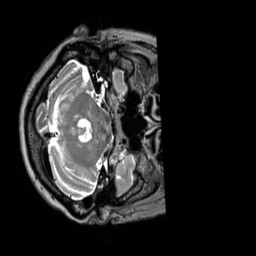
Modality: T2w
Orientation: axial
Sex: female
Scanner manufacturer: siemens
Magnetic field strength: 3 T
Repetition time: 3.2 s
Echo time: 0.409 s